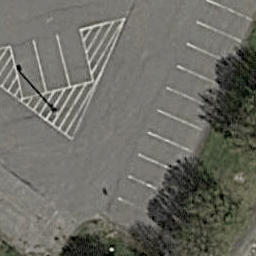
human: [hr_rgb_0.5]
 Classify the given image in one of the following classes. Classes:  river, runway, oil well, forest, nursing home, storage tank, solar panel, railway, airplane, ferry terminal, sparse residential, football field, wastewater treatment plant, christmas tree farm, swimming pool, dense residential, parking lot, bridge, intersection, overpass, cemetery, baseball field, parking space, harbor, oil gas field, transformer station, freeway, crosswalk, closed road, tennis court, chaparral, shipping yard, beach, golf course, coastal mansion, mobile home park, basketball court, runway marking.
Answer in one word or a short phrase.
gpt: parking space